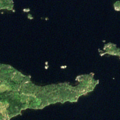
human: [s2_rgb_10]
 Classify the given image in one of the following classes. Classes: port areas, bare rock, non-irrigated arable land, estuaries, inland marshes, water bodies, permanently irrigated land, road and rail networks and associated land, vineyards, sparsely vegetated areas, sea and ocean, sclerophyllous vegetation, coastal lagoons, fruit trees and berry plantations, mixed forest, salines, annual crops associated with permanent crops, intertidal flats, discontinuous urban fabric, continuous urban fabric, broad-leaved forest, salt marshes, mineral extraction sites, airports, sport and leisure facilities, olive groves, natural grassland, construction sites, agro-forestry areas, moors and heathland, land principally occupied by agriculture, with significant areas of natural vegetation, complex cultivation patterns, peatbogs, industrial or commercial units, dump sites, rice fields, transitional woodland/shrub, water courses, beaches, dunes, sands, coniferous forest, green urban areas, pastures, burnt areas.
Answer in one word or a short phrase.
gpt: coniferous forest, water bodies